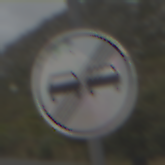
Verkehrszeichen: EndeUeberholverbot
Umgebung: Outdoor, Nature
Tageszeit: Midday
Wetter: Overcast
Licht: Natural
Jahreszeit: NotSpecified
Kontrast: LowContrast